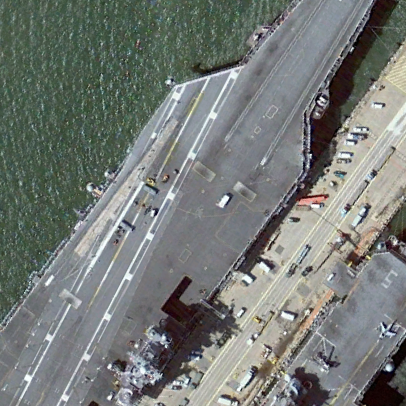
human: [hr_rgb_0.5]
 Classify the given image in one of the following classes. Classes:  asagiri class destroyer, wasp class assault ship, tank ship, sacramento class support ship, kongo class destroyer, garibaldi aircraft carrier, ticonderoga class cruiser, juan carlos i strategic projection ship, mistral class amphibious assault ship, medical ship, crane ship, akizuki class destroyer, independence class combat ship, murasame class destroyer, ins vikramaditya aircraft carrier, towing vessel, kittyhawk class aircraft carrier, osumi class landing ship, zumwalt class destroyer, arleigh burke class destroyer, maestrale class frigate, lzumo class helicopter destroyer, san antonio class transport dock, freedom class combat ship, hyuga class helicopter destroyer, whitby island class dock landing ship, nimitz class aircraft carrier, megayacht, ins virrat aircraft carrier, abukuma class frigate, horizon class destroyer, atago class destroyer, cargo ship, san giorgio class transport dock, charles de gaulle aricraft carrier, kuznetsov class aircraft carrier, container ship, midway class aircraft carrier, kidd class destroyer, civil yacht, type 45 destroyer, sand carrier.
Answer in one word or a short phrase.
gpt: Nimitz class aircraft carrier